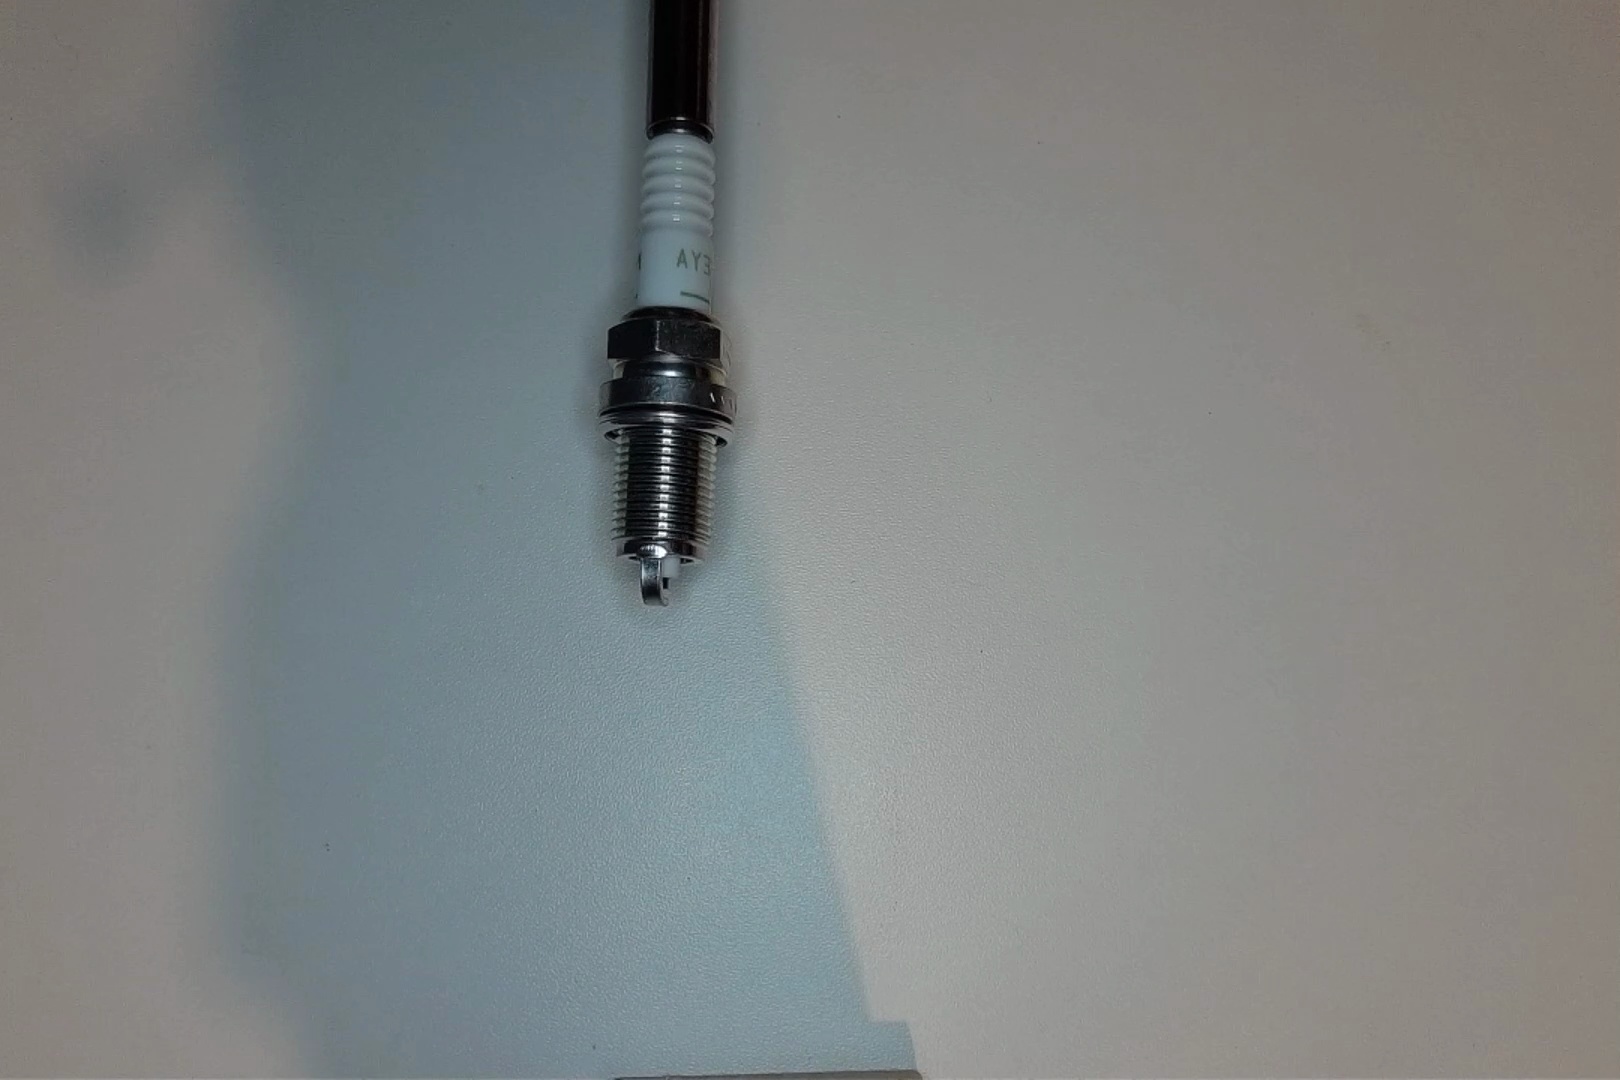
Label: no anomaly